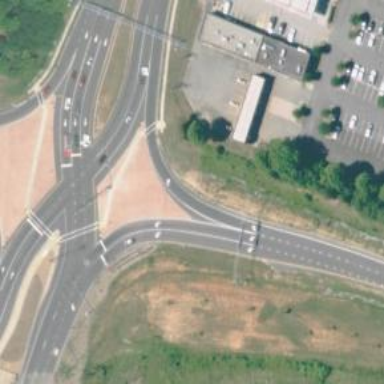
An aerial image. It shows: Motorway link at Diverging Diamond Interchange (DDI).